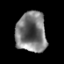
Tissue: prostate
Cell type: T cells
Senescence score: 0.315
Nuclear area (px): 1196
Mean DAPI intensity: 121.422